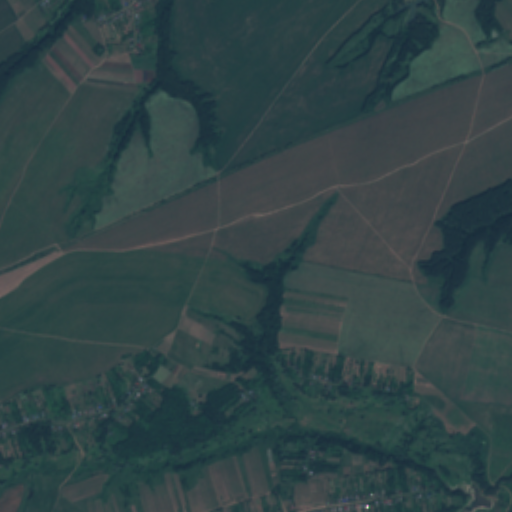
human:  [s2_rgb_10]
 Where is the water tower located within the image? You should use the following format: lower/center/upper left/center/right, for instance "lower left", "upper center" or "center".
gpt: The water tower is located in the upper left of the image.
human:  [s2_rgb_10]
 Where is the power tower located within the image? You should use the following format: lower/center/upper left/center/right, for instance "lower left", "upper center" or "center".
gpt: There is no power tower in the image.